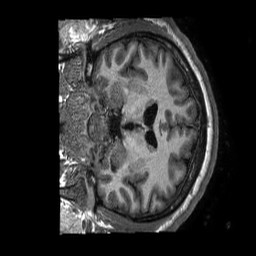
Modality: T1w
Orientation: coronal
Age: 31
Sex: male
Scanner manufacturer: philips
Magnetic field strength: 1.5 T
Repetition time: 0.007795 s
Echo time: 0.003551 s